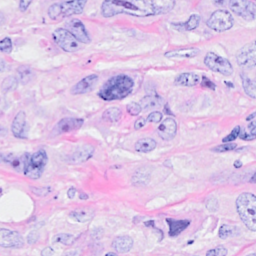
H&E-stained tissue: Breast